Question: I would like to create a bar chart based on dates in x-axis. Labels should be displayed as month (i.e. Jan, Jan'17 - preferred). Within my data I have always first date of following months, i.e. 01Jan, 01Feb, 01Mar. I have created a chart but I am not able to make it aligned.
'''
var chart = dc.barChart("#" + el.id);
var chCategory = ndx.dimension(function(d) {return d[chCategoryName];});
chValues = chCategory.group().reduceSum(
return parseFloat(d[chValueName]);});
//set range for x-axis
var minDate = chCategory.bottom(1)[0][chCategoryName];
var maxDate = chCategory.top(1)[0][chCategoryName];
chart
.width(800)
.height(200)
.x(d3.time.scale().domain([minDate,maxDate]))
.xUnits(d3.time.months)
.dimension(chCategory)
.group(chValues)
.renderHorizontalGridLines(true)
// .centerBar(true) //does not look better
.controlsUseVisibility(true)
.ordinalColors(arrColors)
.transitionDuration(1000)
.margins({top: 10, left: 80, right: 5, bottom: 20})
'''

I have already read post: <URL>
but I am not able to implement it in a way that will keep correct sorting for different years.
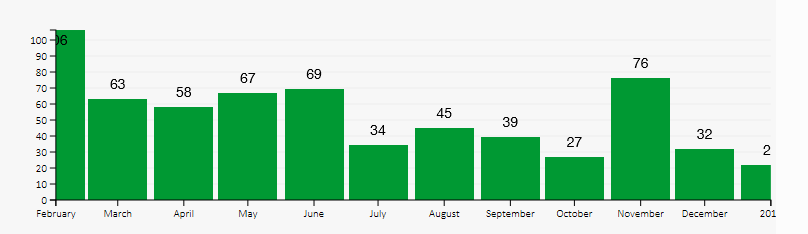
Answer: dc.js takes the domain pretty literally - the x axis stretches exactly from the beginning to the end, disregarding the width of the bars or their placement. It's a design bug.
Here are two workarounds.
### keep bars centered and add padding
If you're using <URL> you can manually correct it like this:
'''
chart.centerBar(true)
.xAxisPadding(15).xAxisPaddingUnit('day')
'''
If you're just setting the domain manually, that's
'''
minDate = d3.time.day.offset(minDate, -15);
maxDate = d3.time.day.offset(maxDate, 15);
'''
### align the ticks to the left of bars and correct the right side of the domain
You don't say what problem you run into when you don't center the bars. <URL>
If you want the 'elasticX' effect, you can implement it manually like this, offsetting the right side by a month (<URL>:
'''
function calc_domain(chart) {
var min = d3.min(chart.group().all(), function(kv) { return kv.key; }),
max = d3.max(chart.group().all(), function(kv) { return kv.key; });
max = d3.time.month.offset(max, 1);
chart.x().domain([min, max]);
}
chart.on('preRender', calc_domain);
chart.on('preRedraw', calc_domain);
'''
Or without 'elasticX' that's just:
'''
maxDate = d3.time.month.offset(maxDate, 1);
'''